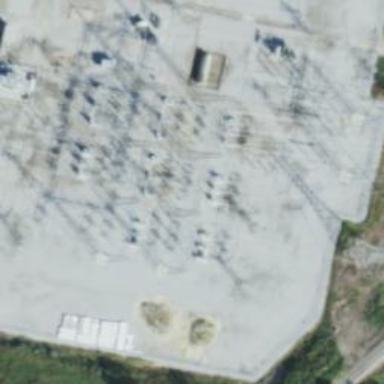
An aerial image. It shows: Switch for power supply.